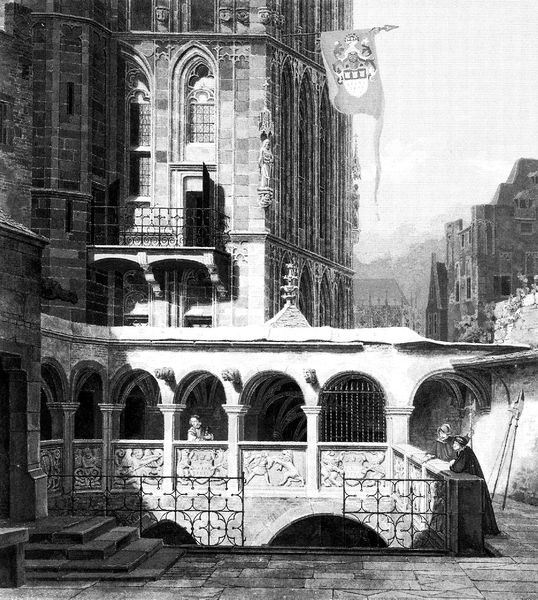
Titel: Köln, Rathaus, Löwenhof
Standort: Köln (EU - D - NRW)
Schlagwörter: frauen, stadt, fenster, frau, straße, säulen, zeichnung, architektur, mensch, stein, brücke, gitter, kirche, personen, gotik, turm, balkon, bogen, fahne, mauer, backstein, banner, treppe, foto, eingang, torbogen, dom, mauerwerk, druck, nonne, rathaus, sonntag, wappen, fresken, laubengang, säulengang, kreuzgang, maßwerk, kirchgänger